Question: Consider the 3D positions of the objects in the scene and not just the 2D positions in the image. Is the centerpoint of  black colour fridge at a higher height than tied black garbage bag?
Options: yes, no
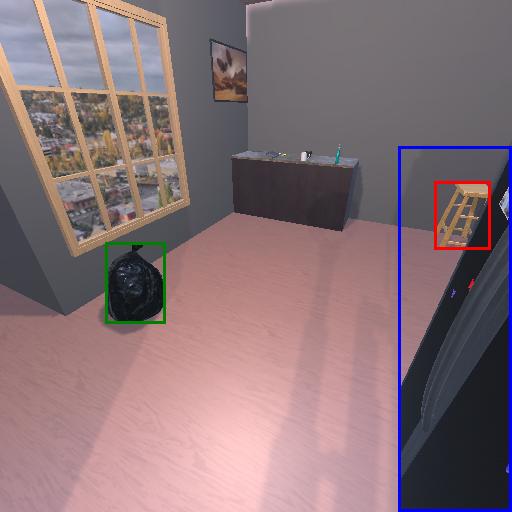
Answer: yes